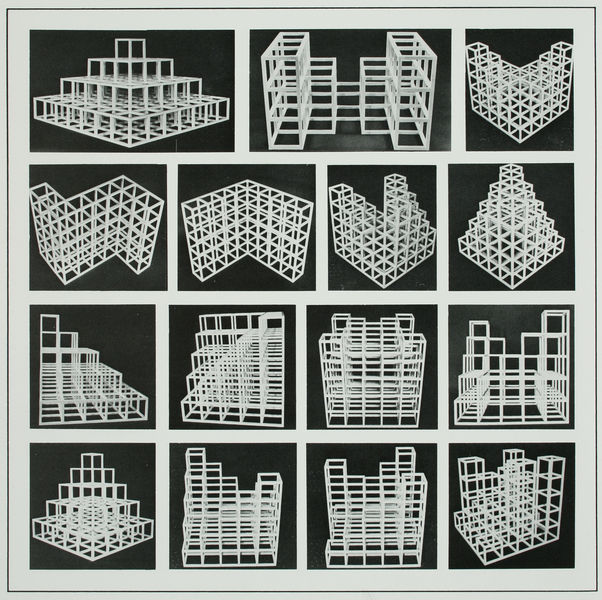
Titel: Cube Structures based on five Modules
Künstler: Sol Lewitt
Schlagwörter: dunkel, weiß, grau, hell, holz, schwarz, gebäude, muster, rahmen, felder, gitter, turm, skulptur, bilder, fotos, modell, fassade, perspektive, moderne, abstrakt, flächen, modern, formen, graphik, linien, figuren, stufen, gestell, foto, fotografie, gerüst, türme, minimalismus, linie, druck, gebilde, kunst, modelle, würfel, kasten, photo, ecken, quadrate, geometrisch, skulpturen, konstruktion, plan, käse, pyramide, sol, entwürfe, geometrie, lewitt, quadrat, viereck, vierecke, kuben, installation, raster, objekte, bauten, kubisch, bildchen, dreidimensional, gestaltung, kubus, geometrische formen, mathematik, kästen, ansichten, pläne, konstruktionen, hochhäuser, minimal, gerüste, fotografien, photos, konzeptkunst, system, blid, mathematisch, strukturen, sol lewitt, perspektiven, minimal art, photographien, computervorläufer, dreisimensional, fotobuch, fünfzehn, kastensystem, montageanleitung, steckkastensystem, vasarely, vielfältig